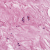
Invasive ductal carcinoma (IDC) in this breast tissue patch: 0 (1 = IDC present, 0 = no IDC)